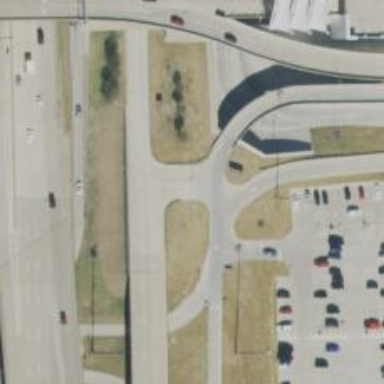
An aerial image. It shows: Secondary link road.